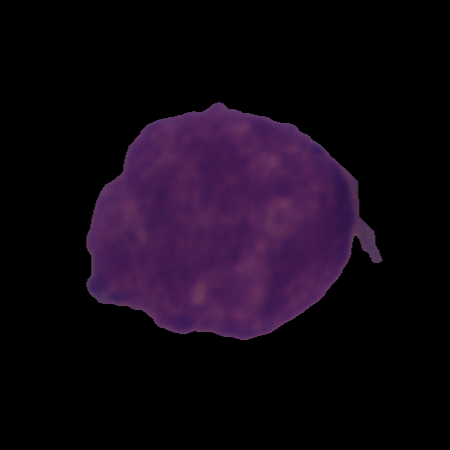
Label: cancer